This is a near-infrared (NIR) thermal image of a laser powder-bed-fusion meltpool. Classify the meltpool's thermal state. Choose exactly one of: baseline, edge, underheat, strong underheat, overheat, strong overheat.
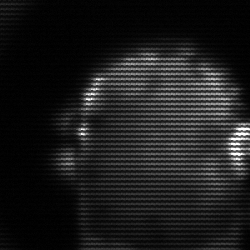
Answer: baseline